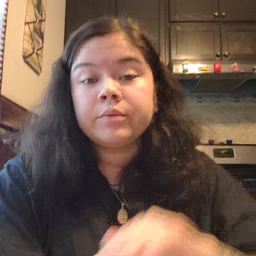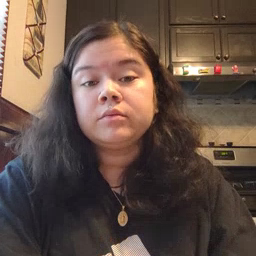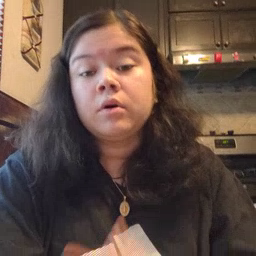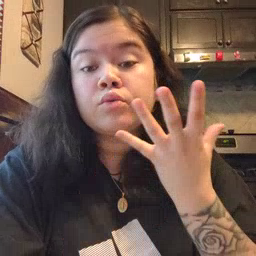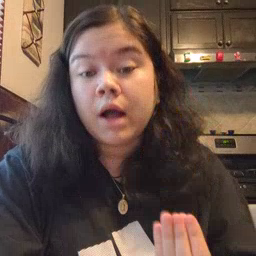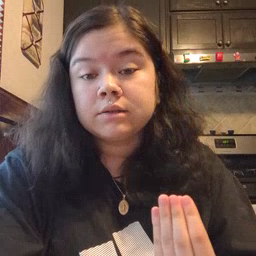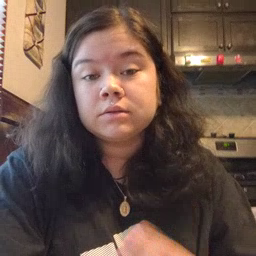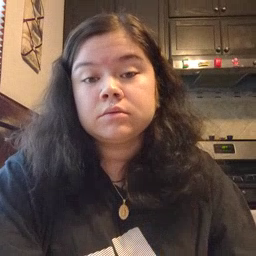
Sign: wet